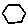
Label: hexagon